Platform: macOS
Application: Arc Browser
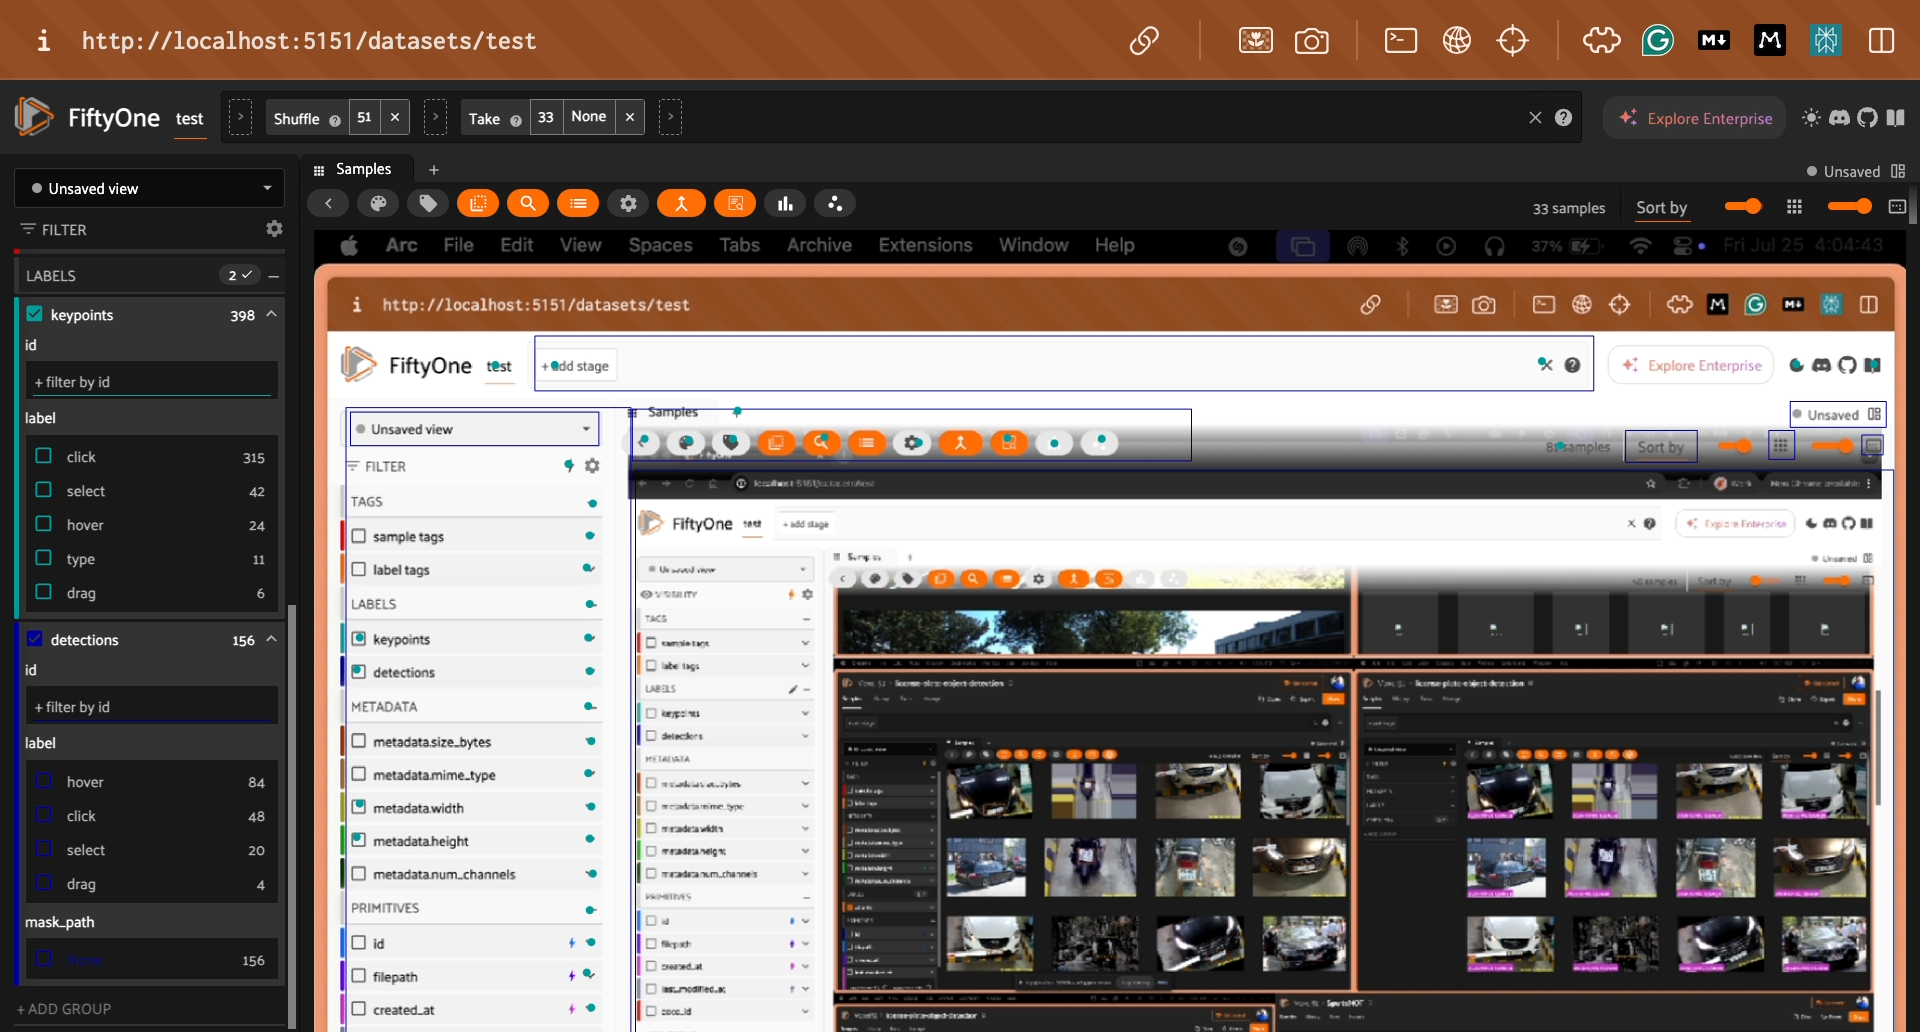
task_description: Filter samples to those with a keypoints label of click
action_type: click
element_info: Checkbox
steps_since_start: 1